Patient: sex F, age 72
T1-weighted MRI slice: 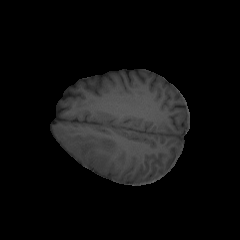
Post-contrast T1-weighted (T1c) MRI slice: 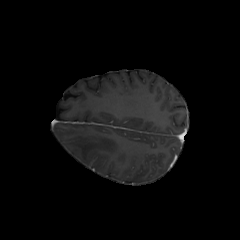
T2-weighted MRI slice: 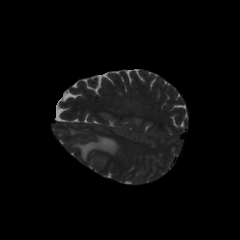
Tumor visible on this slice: yes
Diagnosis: Glioblastoma, IDH-wildtype
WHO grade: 4